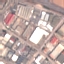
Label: Industrial